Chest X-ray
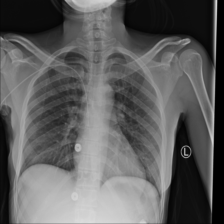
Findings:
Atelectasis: negative
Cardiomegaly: negative
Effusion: negative
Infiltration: negative
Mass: negative
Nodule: negative
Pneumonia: negative
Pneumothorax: negative
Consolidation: negative
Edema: negative
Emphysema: negative
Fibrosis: negative
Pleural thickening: negative
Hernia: negative